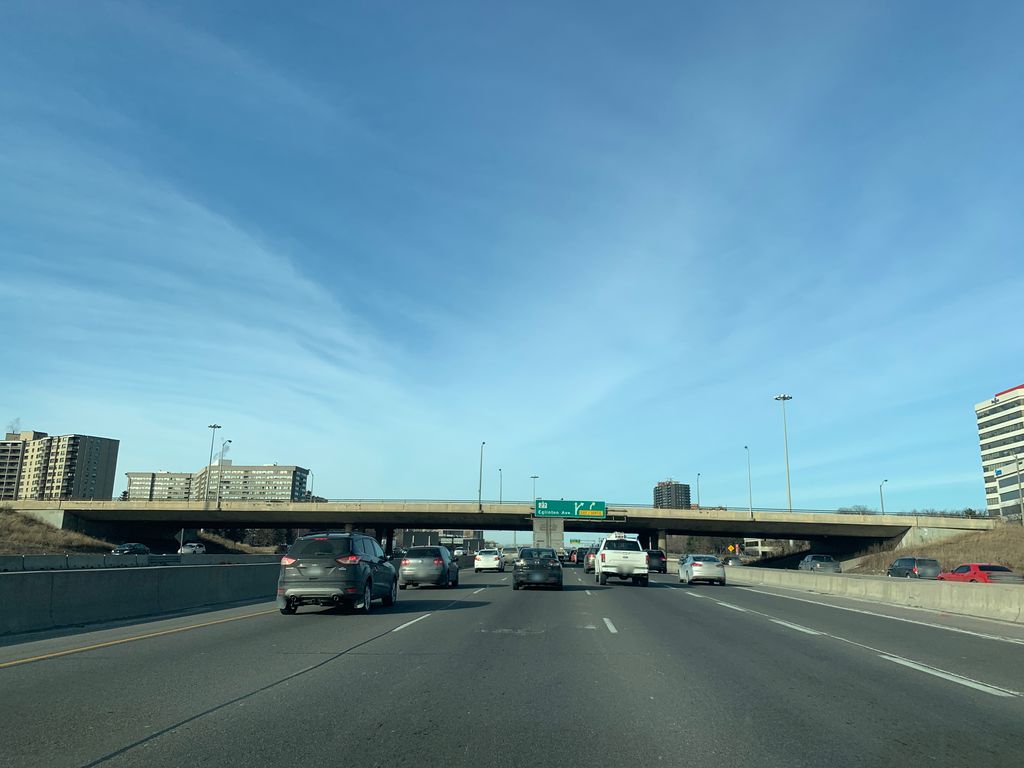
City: toronto